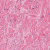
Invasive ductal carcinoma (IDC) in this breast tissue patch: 0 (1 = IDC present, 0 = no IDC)